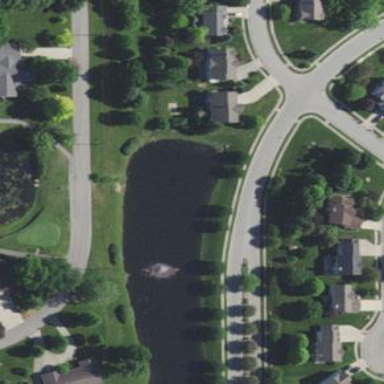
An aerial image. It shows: Pond with natural water.